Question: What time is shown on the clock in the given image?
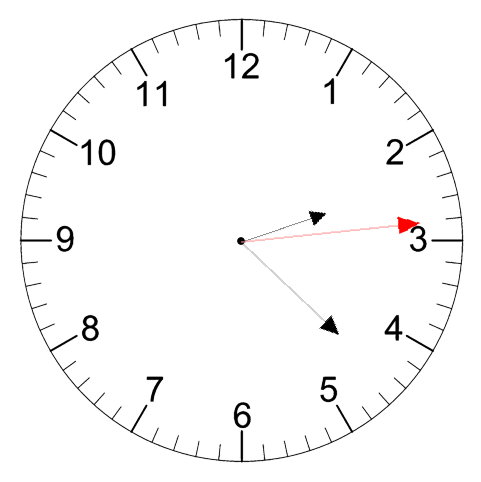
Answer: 02:22:14